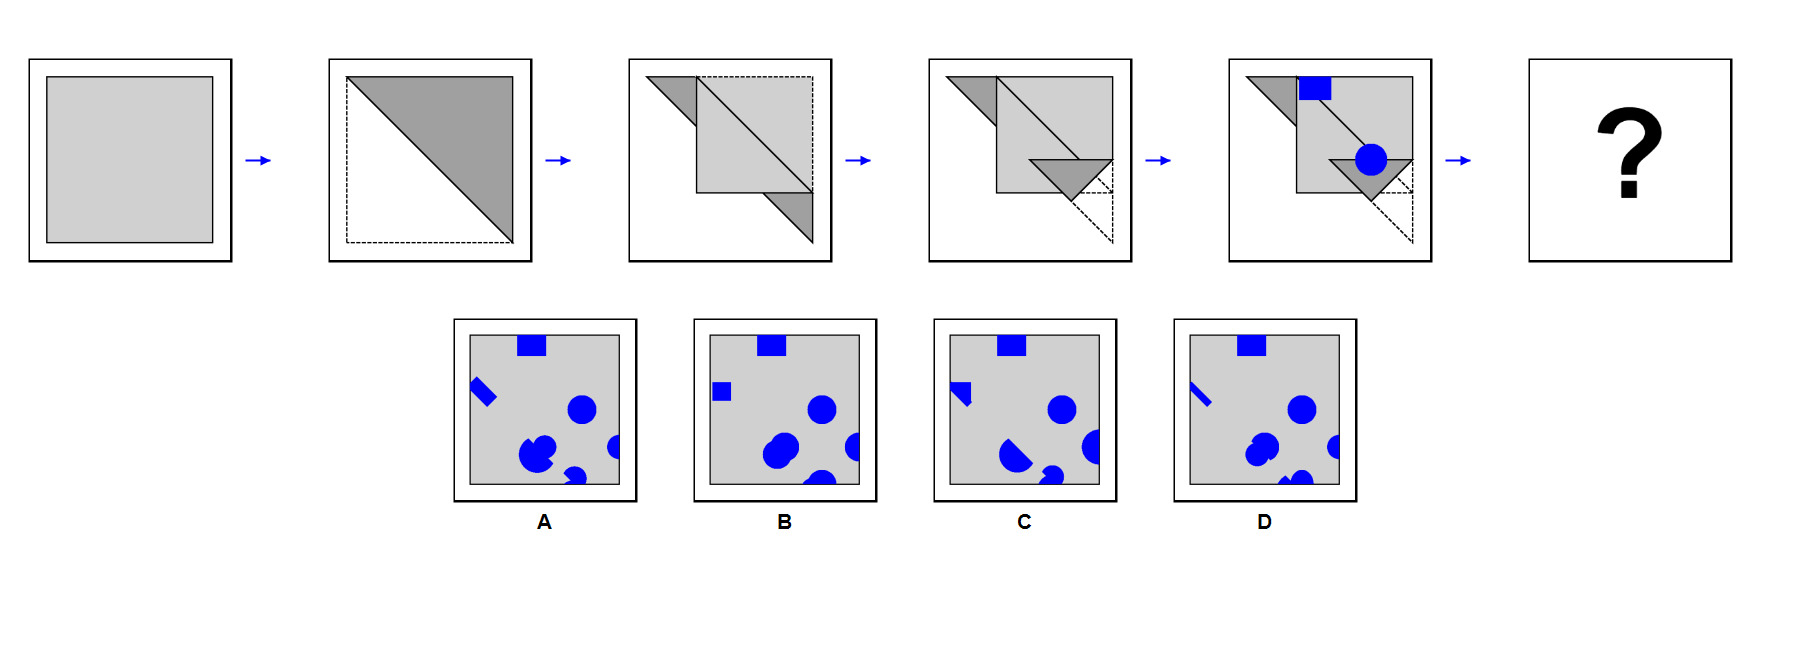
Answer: B